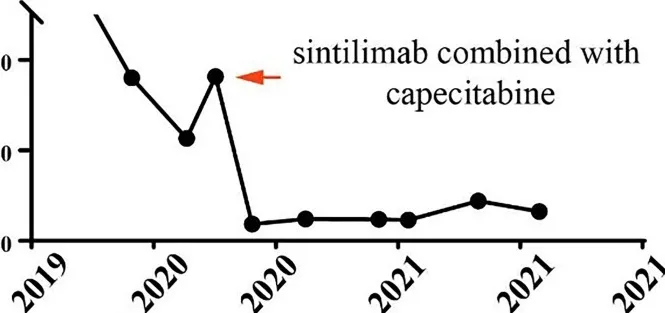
Course of cancer antigen 19-9 (CA19-9) levels in relation to applied therapies: course of tumor markers over time. Arrows indicate application of first-line therapy (sintilimab combined with gemcitabine plus cisplatin) and maintenance therapy (sintilimab combined with capecitabine).
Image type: pathology (immunostaining)